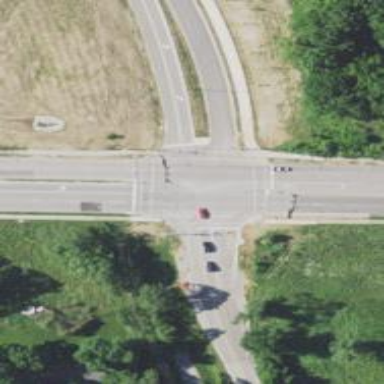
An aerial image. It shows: Marked crossing on the road.